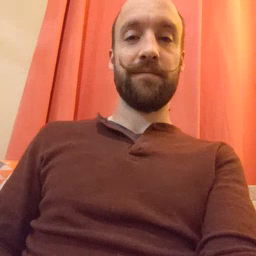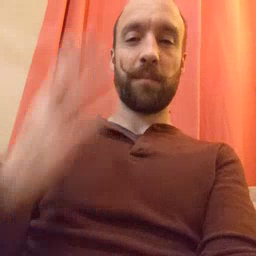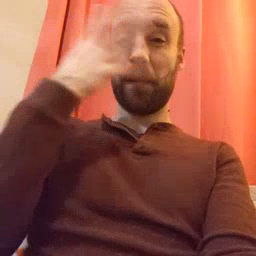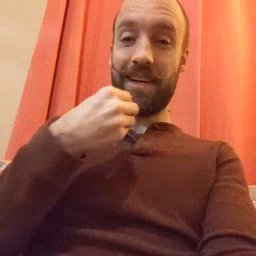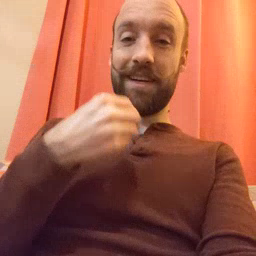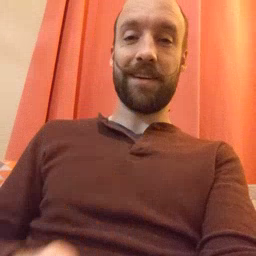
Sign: pretty